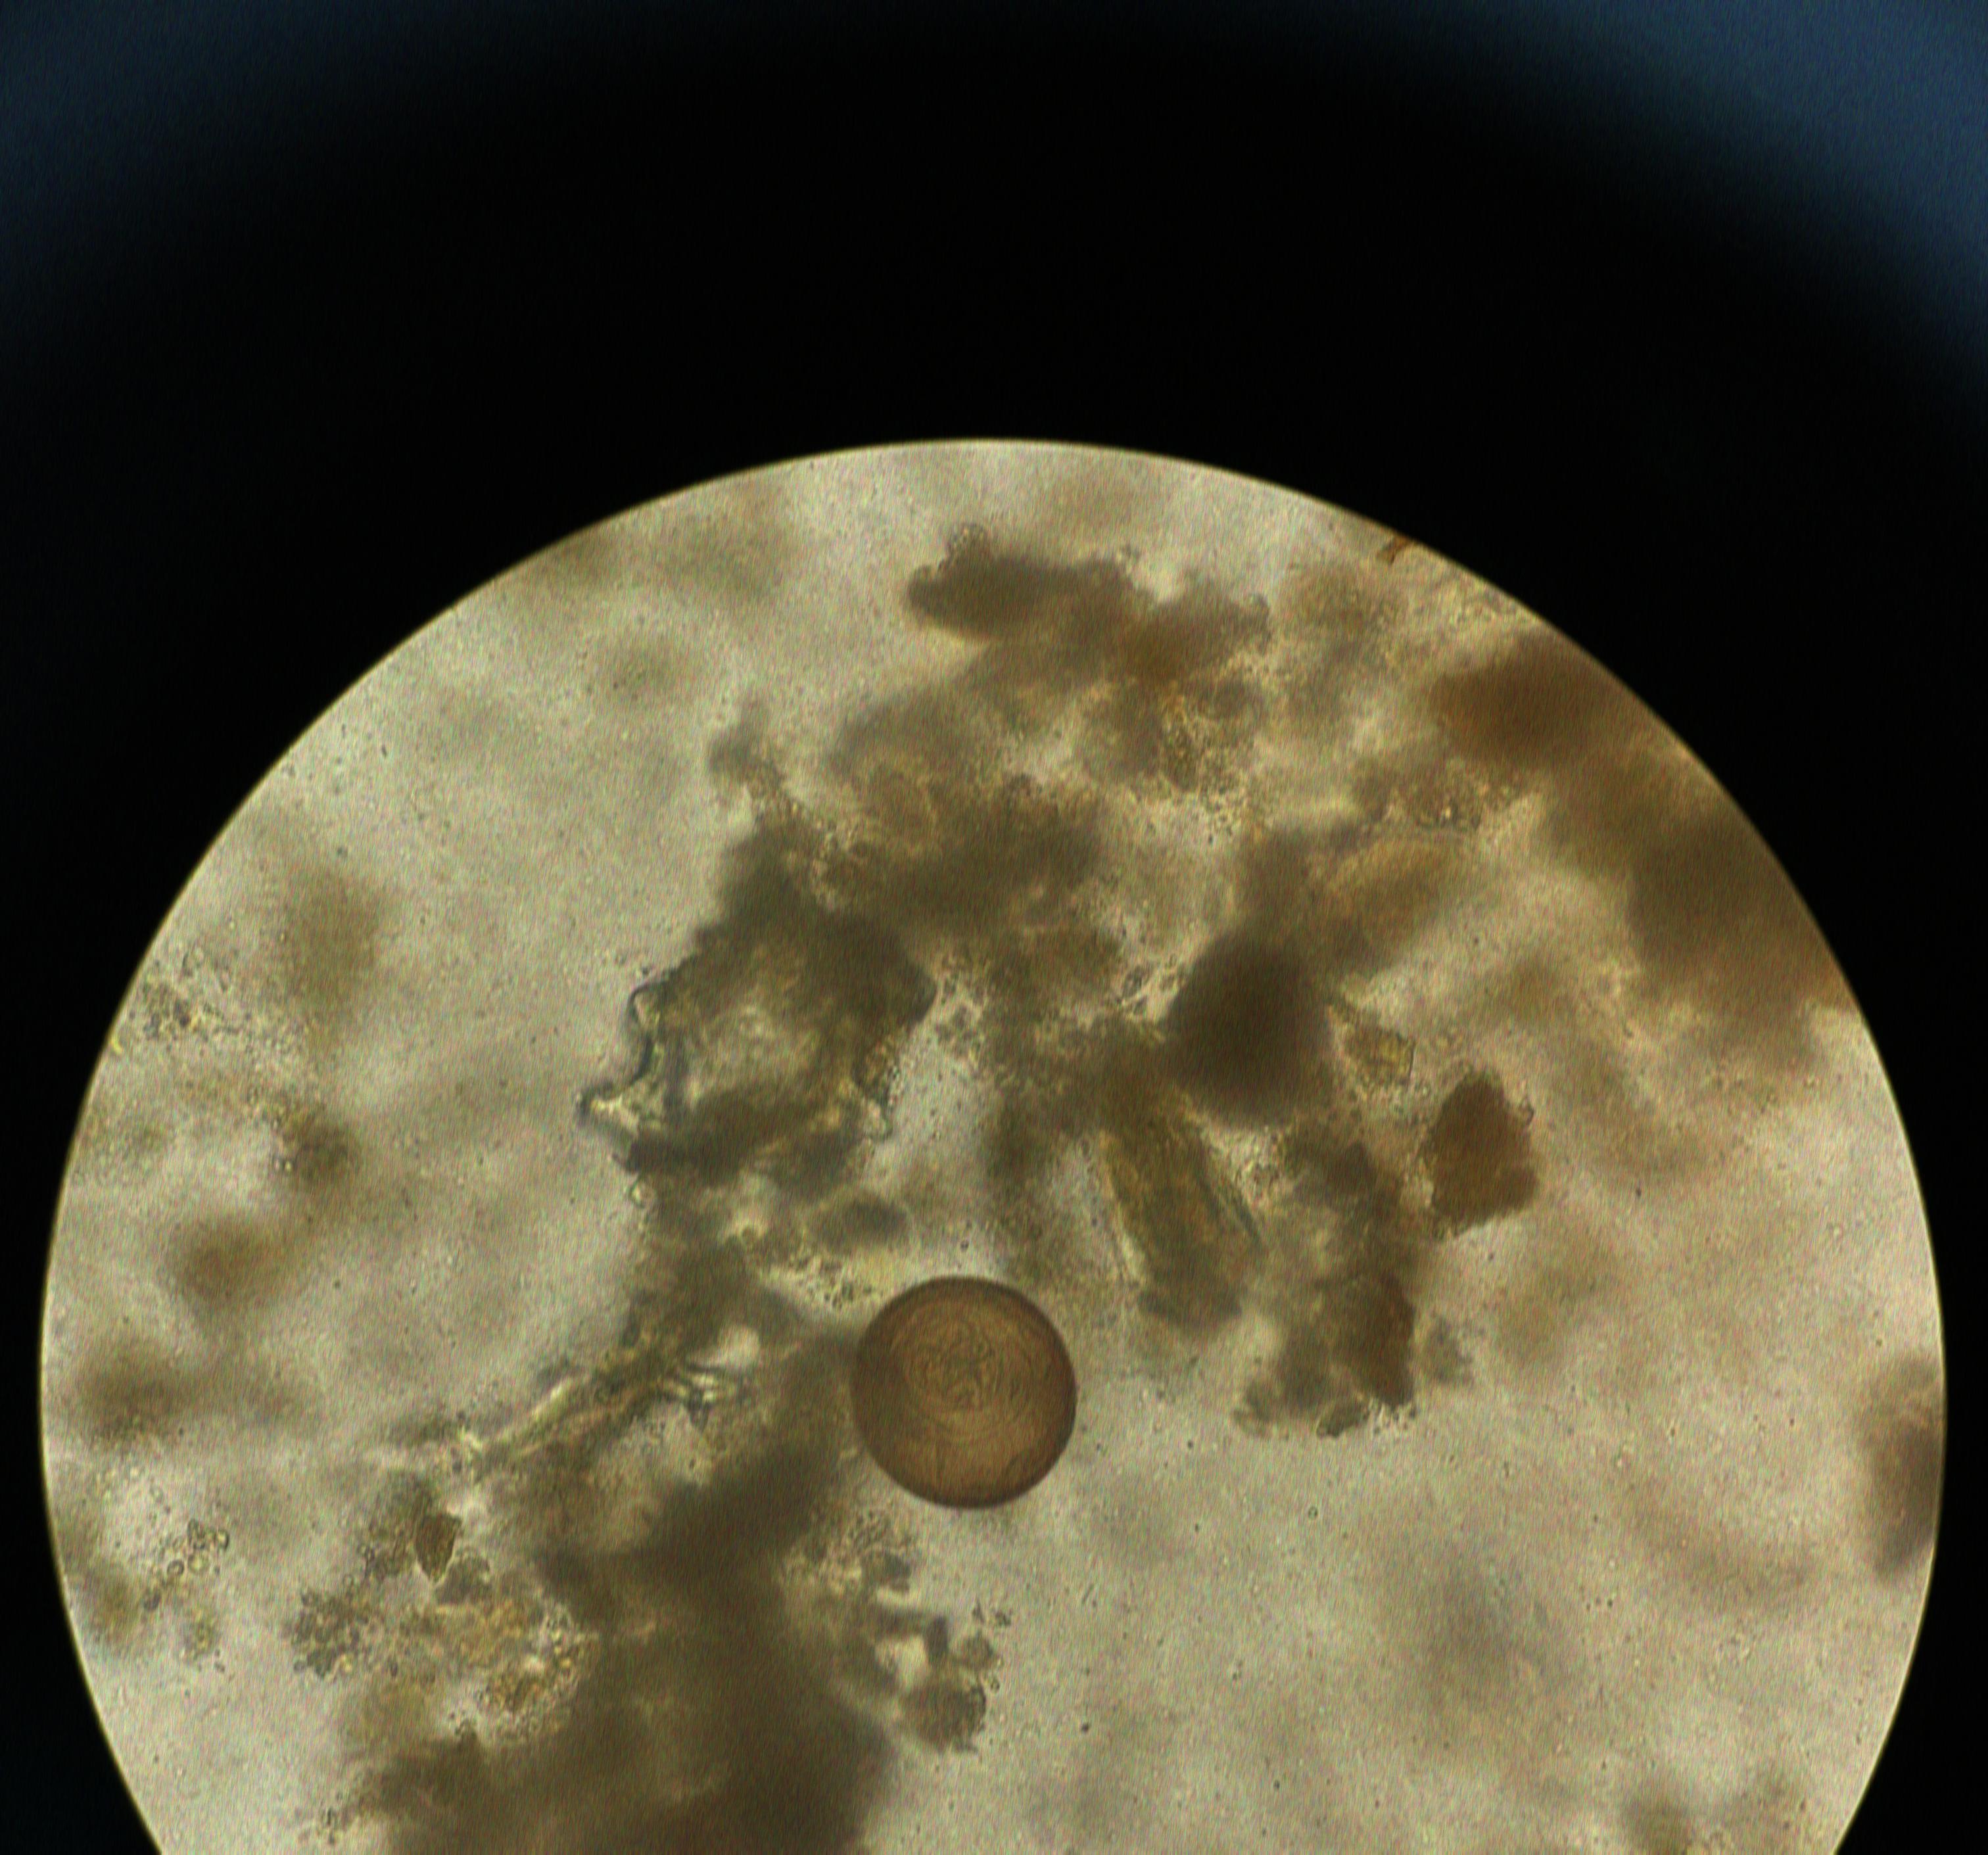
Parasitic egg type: Hymenolepis diminuta